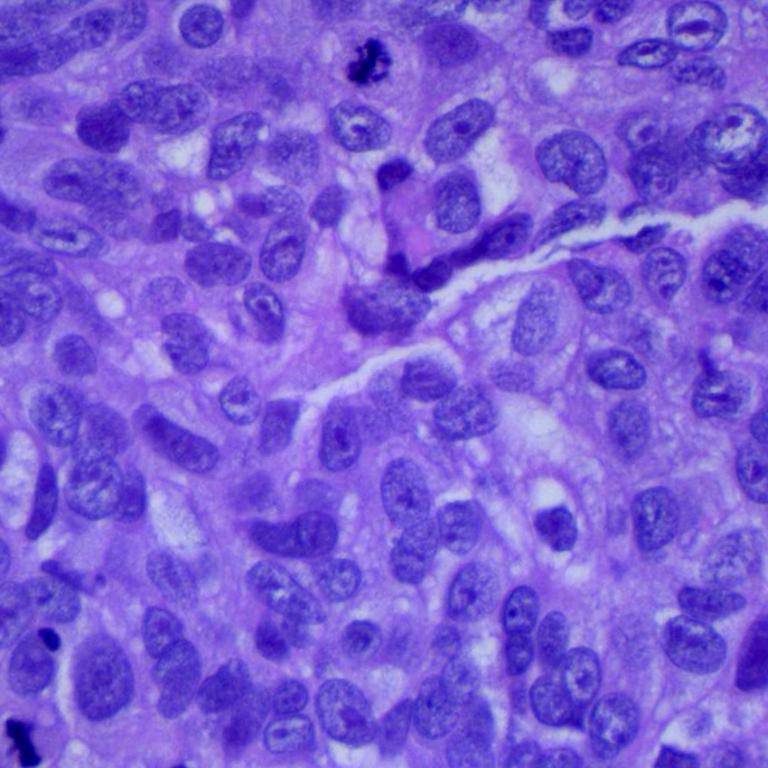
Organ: lung
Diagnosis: squamous carcinomas